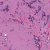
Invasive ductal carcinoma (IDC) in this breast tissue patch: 0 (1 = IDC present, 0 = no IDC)